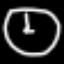
Label: clock